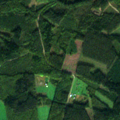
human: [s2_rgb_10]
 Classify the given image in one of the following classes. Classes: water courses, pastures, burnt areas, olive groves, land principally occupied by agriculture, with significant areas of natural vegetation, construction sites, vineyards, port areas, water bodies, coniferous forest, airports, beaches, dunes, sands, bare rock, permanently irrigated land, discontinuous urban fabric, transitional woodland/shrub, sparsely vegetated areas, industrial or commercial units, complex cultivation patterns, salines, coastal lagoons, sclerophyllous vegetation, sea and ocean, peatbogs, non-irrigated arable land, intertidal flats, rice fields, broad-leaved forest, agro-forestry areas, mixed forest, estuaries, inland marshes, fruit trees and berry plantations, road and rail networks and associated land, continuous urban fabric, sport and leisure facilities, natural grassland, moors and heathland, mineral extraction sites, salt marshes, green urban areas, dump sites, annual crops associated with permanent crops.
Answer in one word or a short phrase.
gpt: non-irrigated arable land, coniferous forest, mixed forest, transitional woodland/shrub